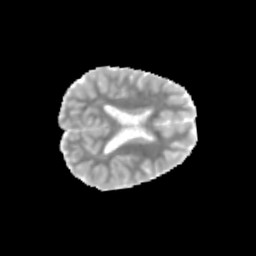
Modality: MD
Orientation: axial
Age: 11
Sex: male
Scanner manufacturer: siemens
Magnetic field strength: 3 T
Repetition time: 3.8 s
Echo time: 0.07 s